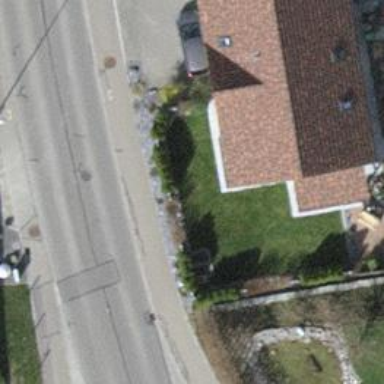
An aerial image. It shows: Sidewalk.